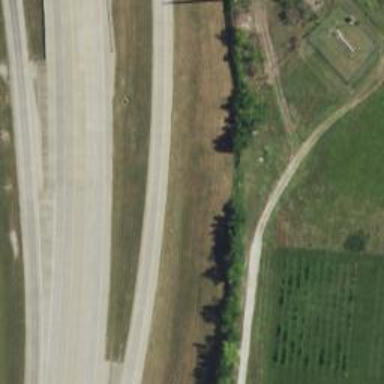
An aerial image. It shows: Trunk link highway.